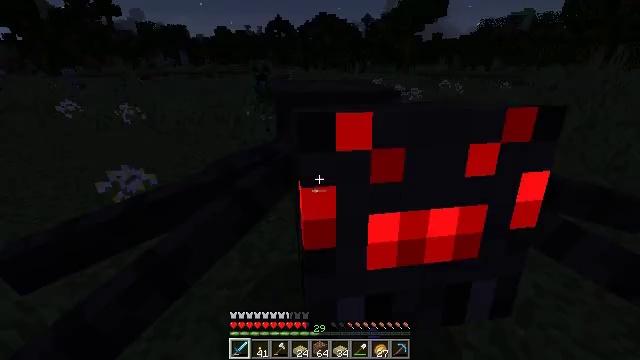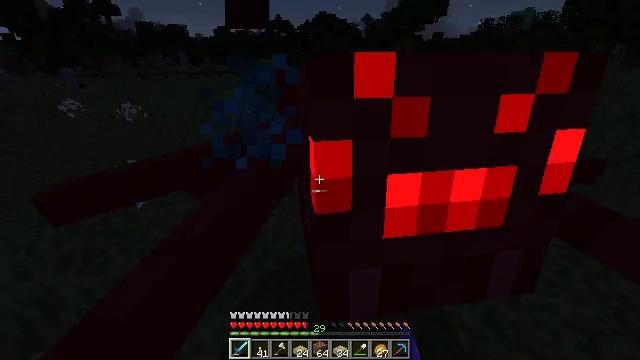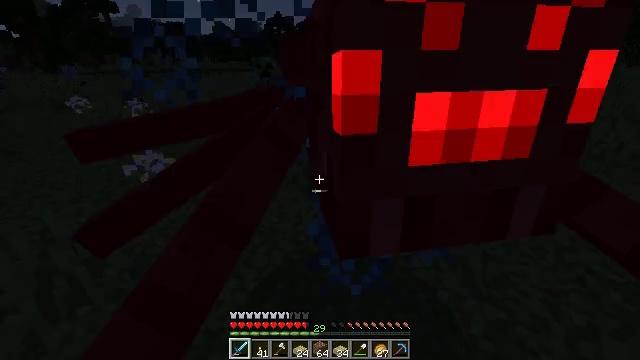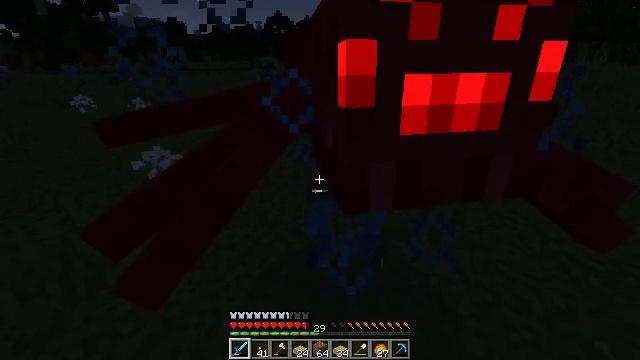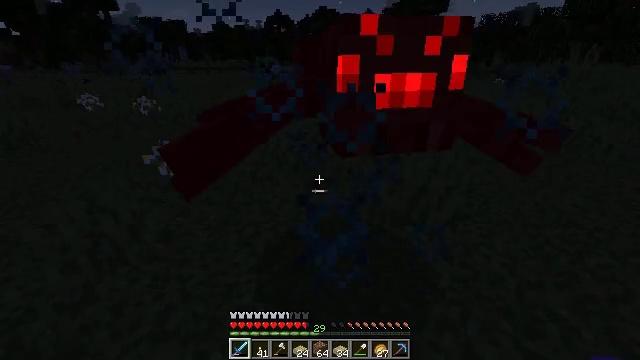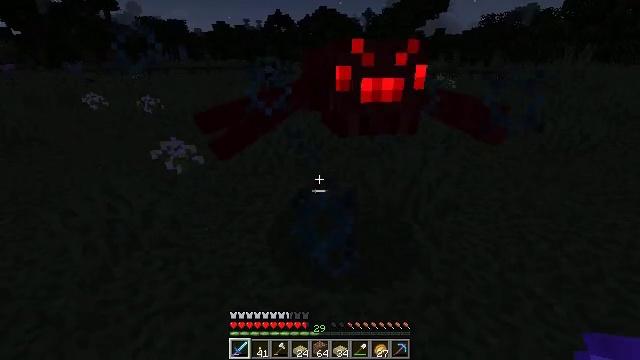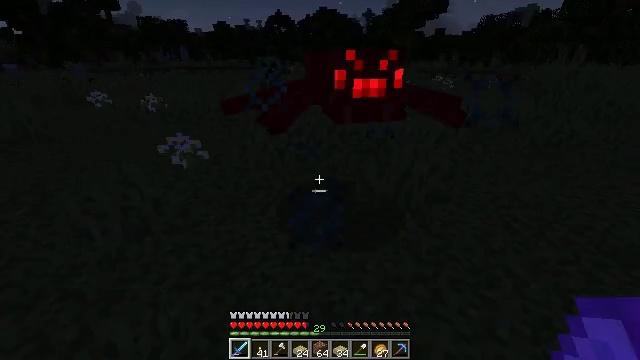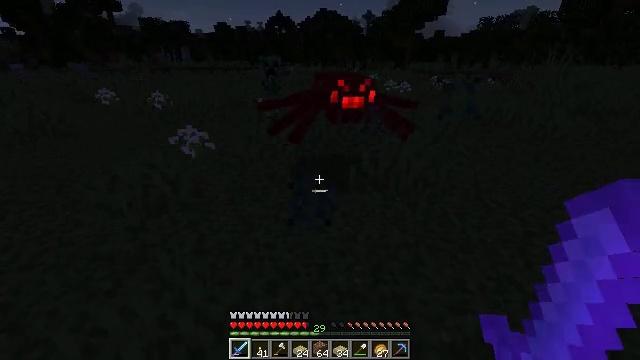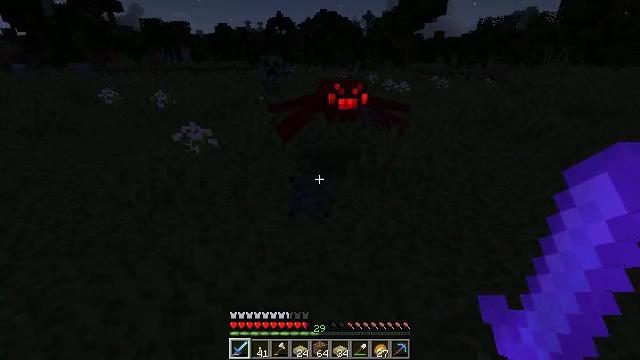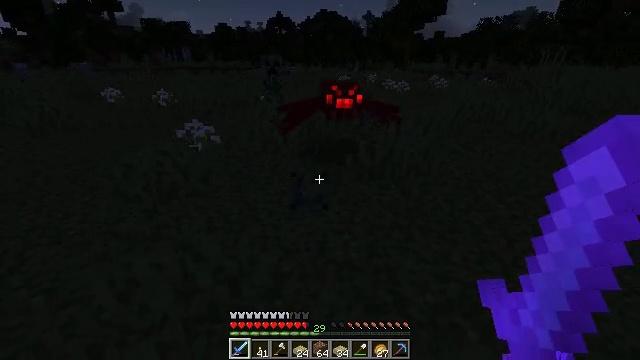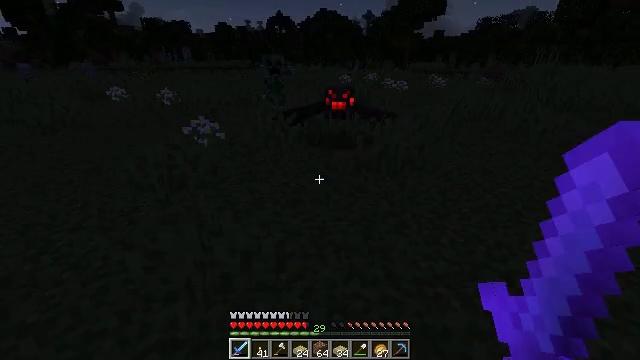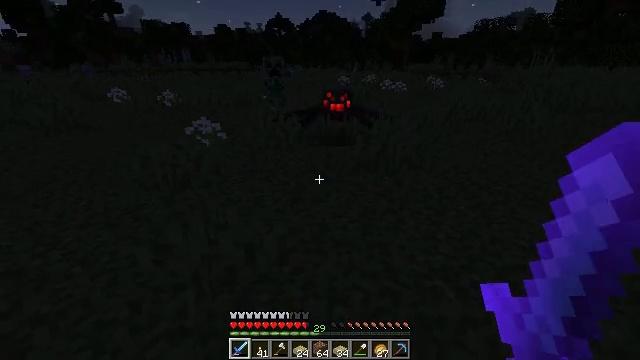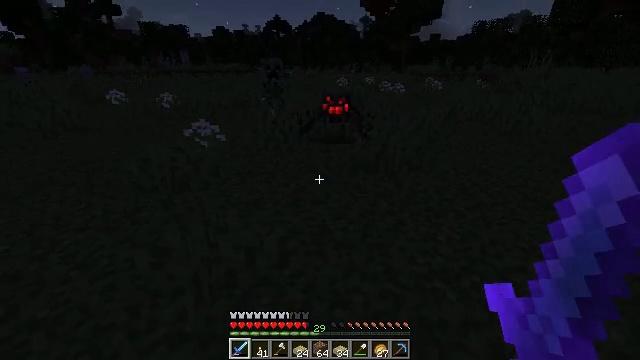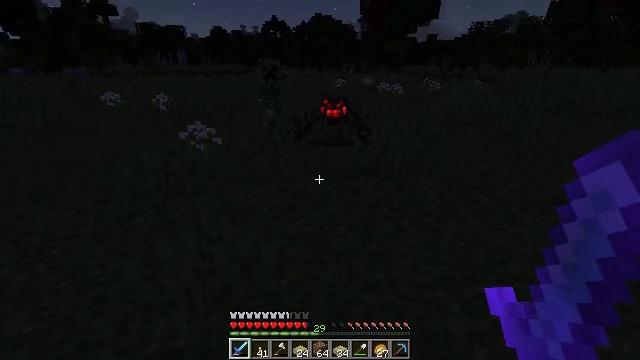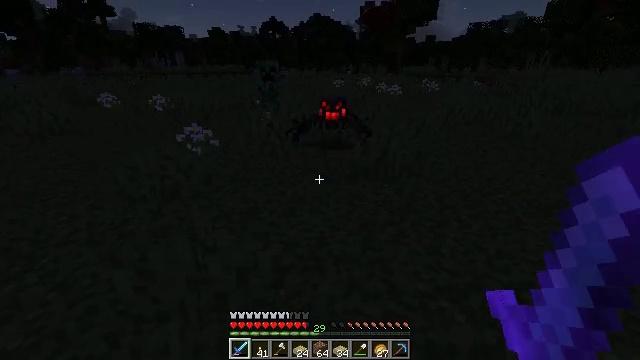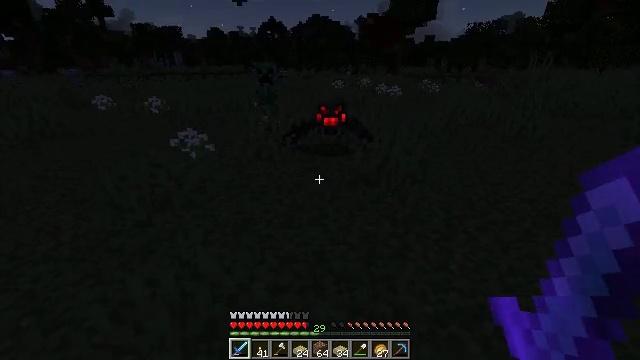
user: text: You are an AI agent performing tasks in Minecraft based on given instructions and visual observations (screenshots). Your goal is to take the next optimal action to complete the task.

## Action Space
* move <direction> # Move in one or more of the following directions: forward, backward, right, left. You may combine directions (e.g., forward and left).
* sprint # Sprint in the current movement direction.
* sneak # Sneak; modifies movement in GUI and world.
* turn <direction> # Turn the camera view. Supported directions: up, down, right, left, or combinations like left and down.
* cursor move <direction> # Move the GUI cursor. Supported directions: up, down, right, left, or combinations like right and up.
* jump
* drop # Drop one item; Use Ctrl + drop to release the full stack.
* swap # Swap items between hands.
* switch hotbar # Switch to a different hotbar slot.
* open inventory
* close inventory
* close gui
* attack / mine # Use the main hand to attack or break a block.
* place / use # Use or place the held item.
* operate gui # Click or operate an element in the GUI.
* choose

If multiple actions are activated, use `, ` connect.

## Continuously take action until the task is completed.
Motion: motion action
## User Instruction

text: Fight a spider.
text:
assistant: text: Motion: move back
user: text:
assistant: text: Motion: move back
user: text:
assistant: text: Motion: move back
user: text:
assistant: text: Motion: move back
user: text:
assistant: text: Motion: move back
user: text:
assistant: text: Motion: move back
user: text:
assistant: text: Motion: move back
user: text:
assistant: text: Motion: move back
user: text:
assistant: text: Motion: move back
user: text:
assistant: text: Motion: no_op
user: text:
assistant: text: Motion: no_op
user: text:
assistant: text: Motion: move forward
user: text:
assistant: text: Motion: move forward
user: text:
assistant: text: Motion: move forward
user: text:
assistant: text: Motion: move forward and move right
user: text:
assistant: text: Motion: move forward and move right
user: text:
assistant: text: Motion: move forward and move right
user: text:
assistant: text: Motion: move forward and move right
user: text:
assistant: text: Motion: move forward
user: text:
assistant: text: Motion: move forward, turn left
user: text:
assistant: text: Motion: move forward
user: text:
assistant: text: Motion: move forward
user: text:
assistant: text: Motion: no_op
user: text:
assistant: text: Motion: move back, turn left, attack / mine
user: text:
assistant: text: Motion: move back, turn left, attack / mine
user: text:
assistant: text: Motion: move back, turn left, attack / mine
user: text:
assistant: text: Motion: move back
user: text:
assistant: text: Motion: move back
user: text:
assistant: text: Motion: no_op